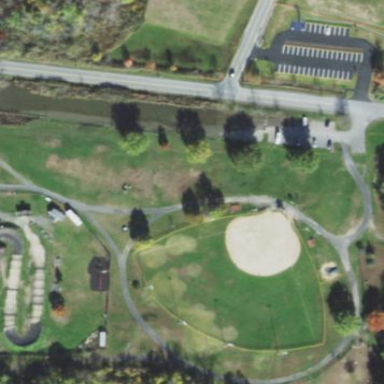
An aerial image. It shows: Fenced grass pitch used for softball.